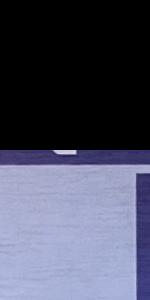
Label: Empty